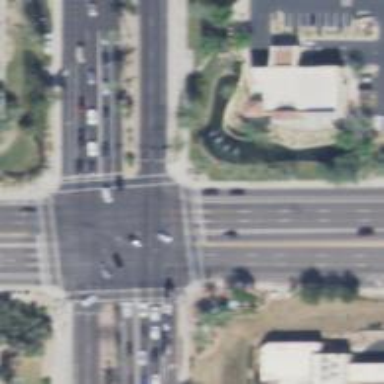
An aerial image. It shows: Solid stop line on the road marking.